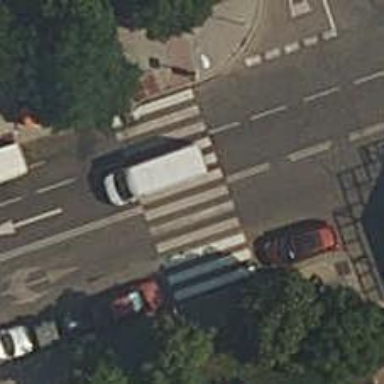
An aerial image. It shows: Uncontrolled road crossing.